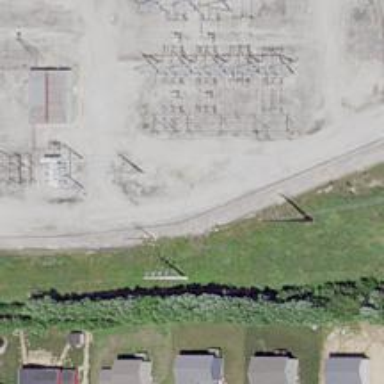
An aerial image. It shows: Power tower.